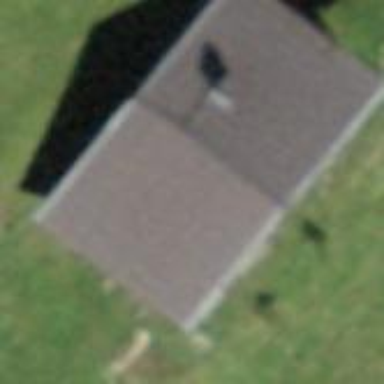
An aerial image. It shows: Cabin.